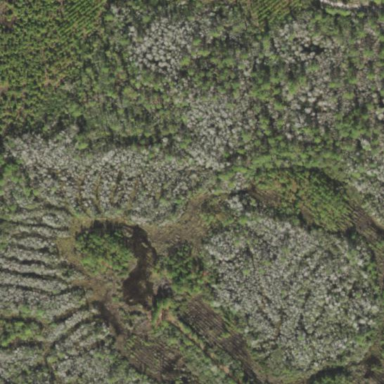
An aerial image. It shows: Swamp wetland characterized by needle-leaved vegetation.